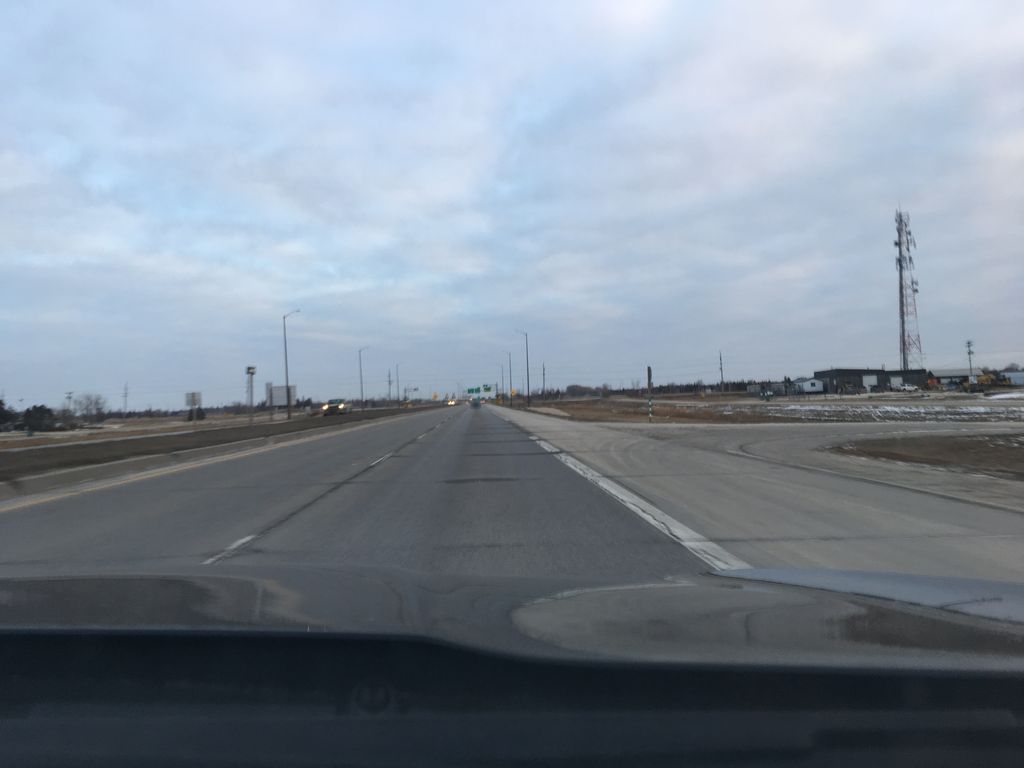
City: winnipeg